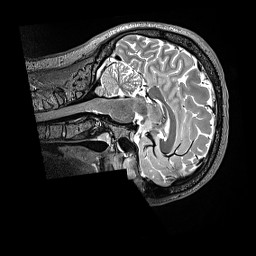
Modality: T2w
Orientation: sagittal
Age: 26
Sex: male
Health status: ill
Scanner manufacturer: siemens
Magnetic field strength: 3 T
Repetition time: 3.2 s
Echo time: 0.564 s